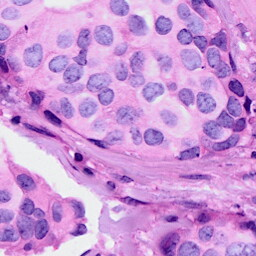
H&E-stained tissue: Breast